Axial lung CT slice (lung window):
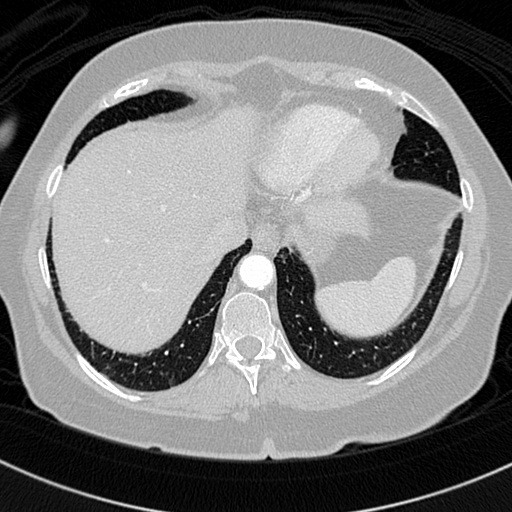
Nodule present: no